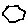
Label: hexagon